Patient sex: M
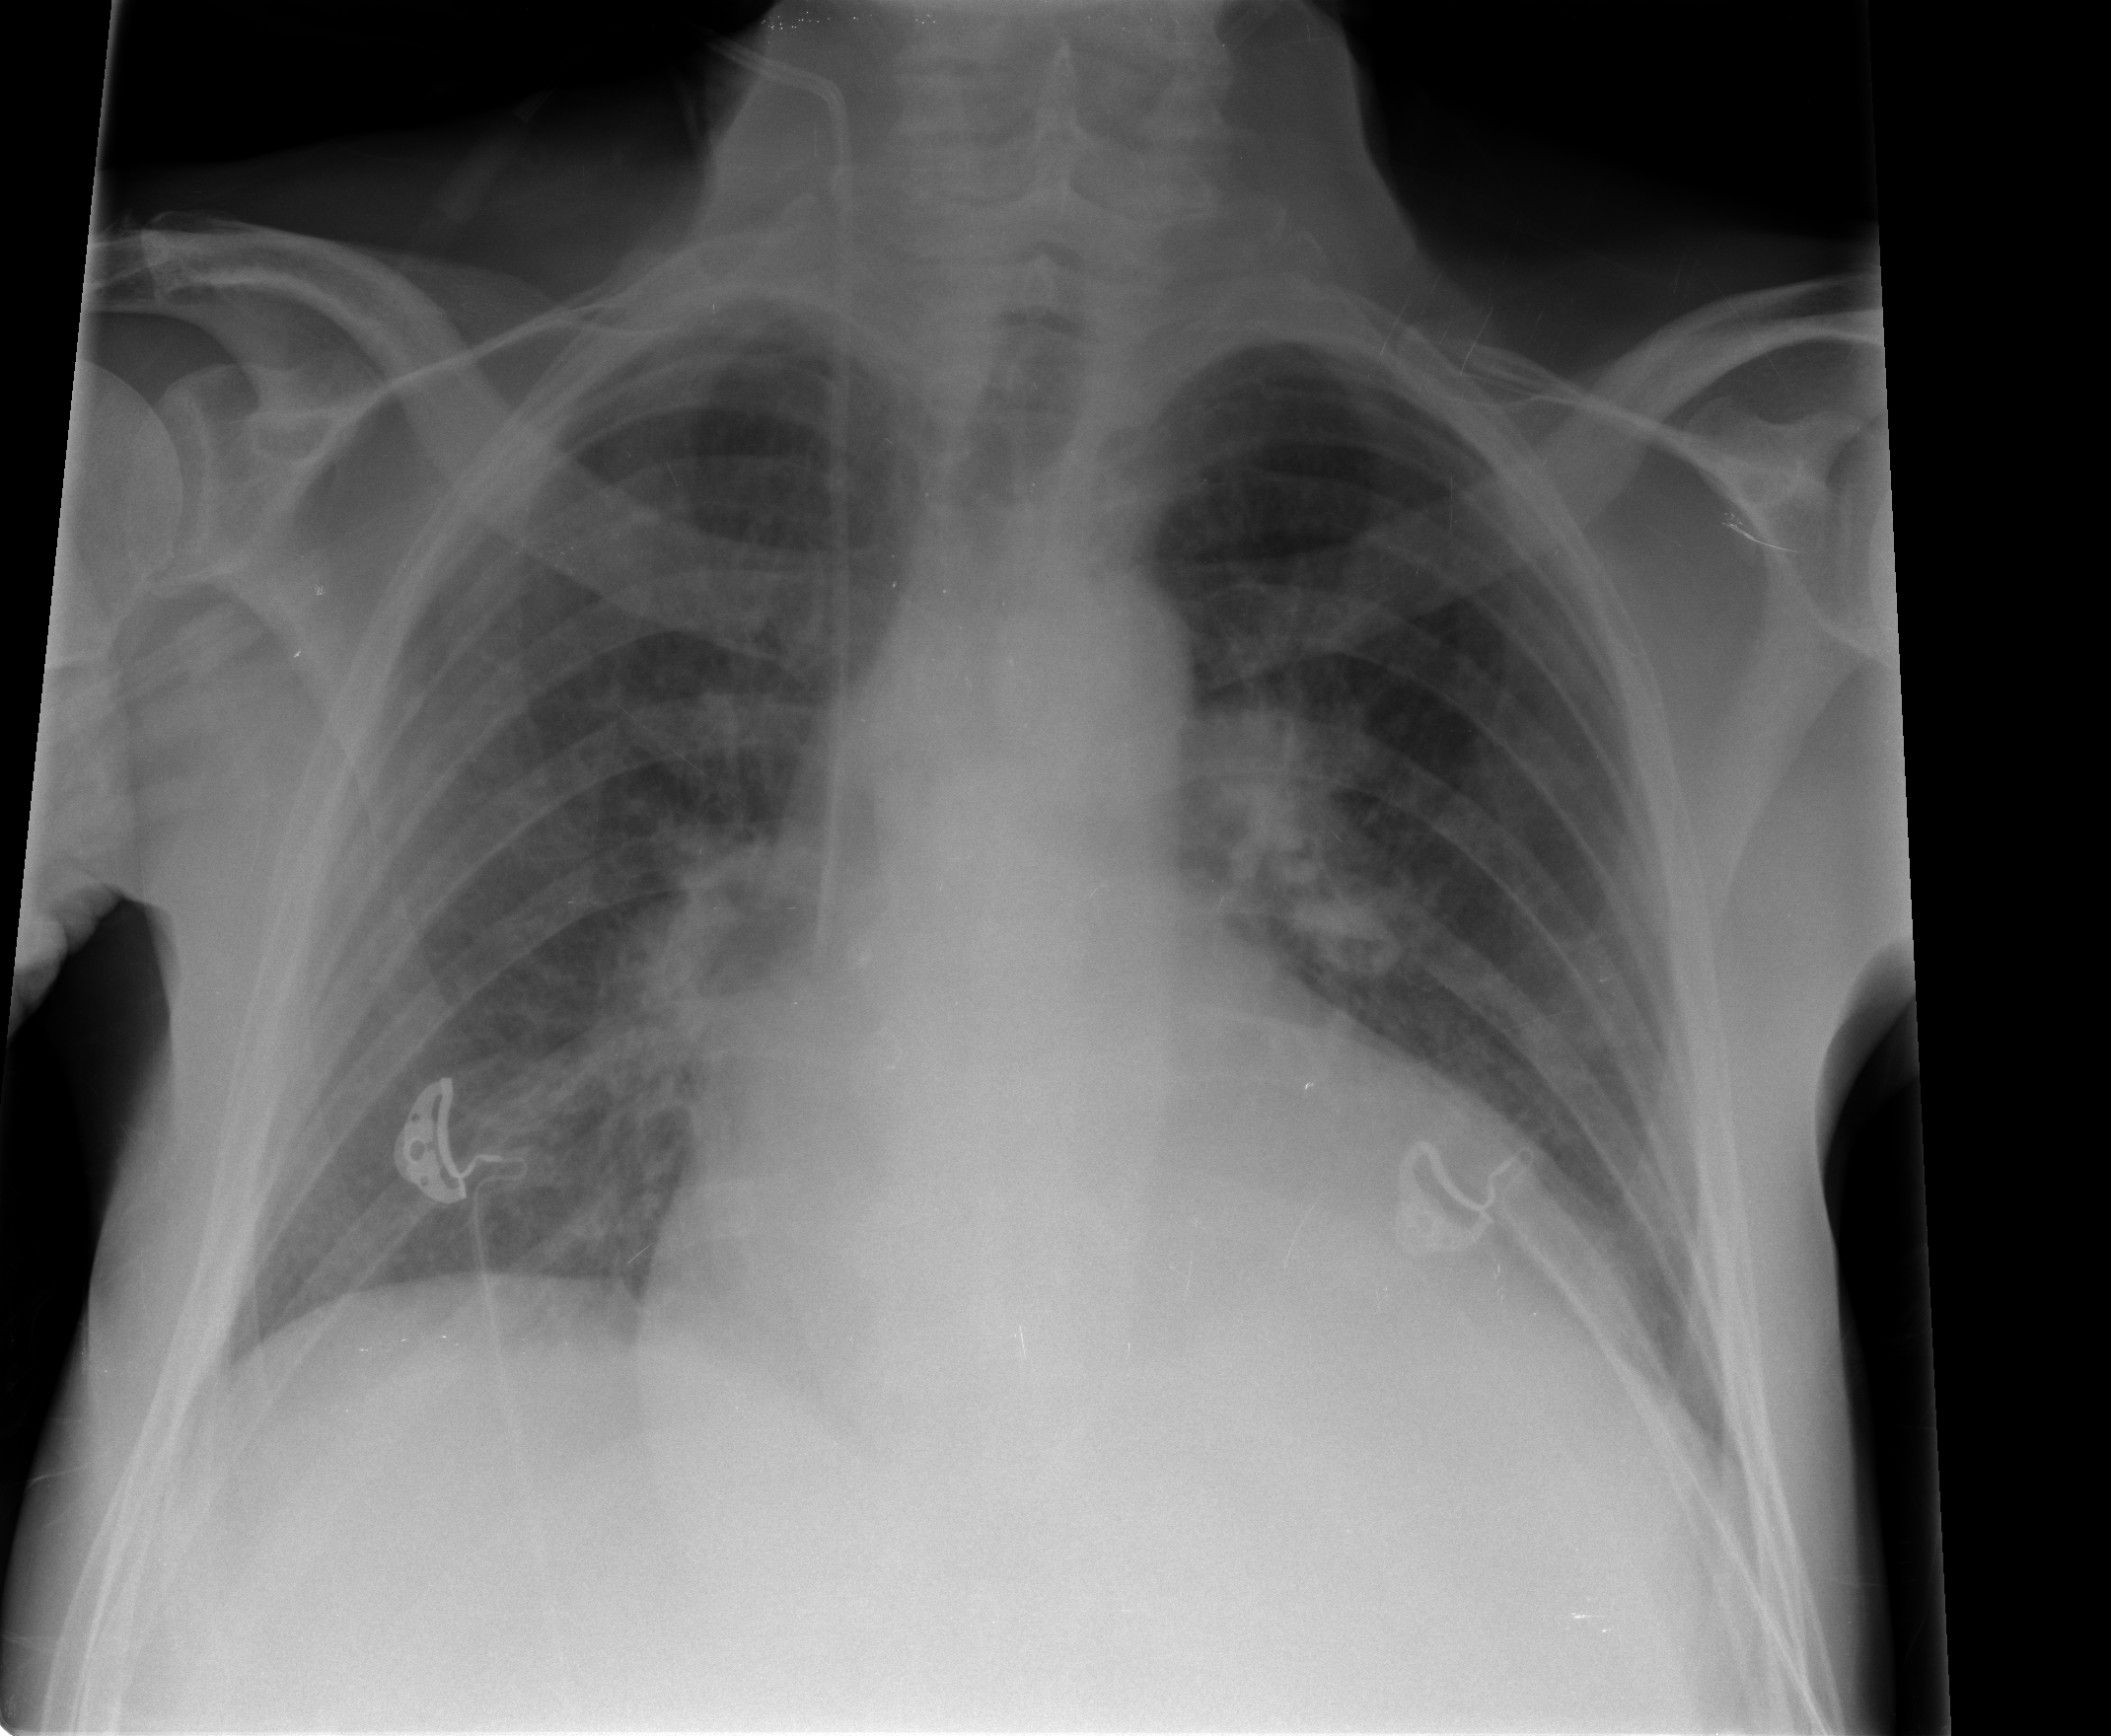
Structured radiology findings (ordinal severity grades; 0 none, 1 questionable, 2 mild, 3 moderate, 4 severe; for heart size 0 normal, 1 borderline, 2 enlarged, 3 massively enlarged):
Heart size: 3
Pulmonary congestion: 2
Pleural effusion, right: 0
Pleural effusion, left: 0
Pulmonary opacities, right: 0
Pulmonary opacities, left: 0
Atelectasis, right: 0
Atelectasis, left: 0